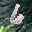
Label: 6